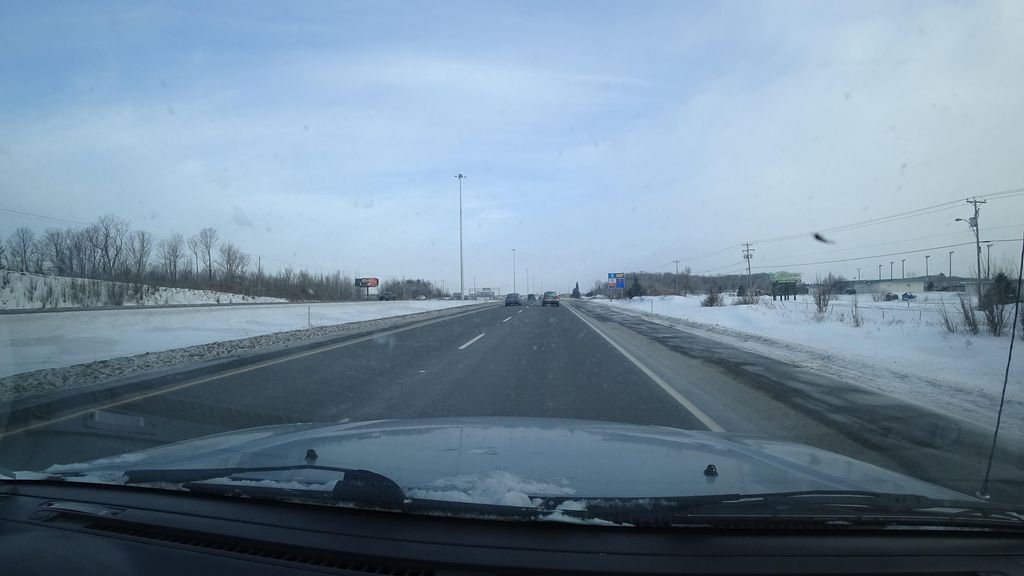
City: quebec_city